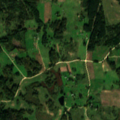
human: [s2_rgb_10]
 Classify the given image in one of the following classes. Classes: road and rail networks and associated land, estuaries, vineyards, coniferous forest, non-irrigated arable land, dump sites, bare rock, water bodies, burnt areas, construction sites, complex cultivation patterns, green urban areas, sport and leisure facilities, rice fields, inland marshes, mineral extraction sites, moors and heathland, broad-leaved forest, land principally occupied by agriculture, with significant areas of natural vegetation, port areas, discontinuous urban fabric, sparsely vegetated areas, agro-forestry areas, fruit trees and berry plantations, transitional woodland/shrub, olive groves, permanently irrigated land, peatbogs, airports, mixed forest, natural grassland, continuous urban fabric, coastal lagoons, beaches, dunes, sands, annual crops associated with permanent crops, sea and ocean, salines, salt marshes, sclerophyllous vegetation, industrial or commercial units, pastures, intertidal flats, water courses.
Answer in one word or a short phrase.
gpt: complex cultivation patterns, land principally occupied by agriculture, with significant areas of natural vegetation, coniferous forest, mixed forest